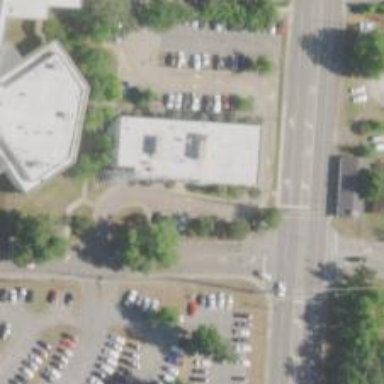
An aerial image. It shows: Government office.